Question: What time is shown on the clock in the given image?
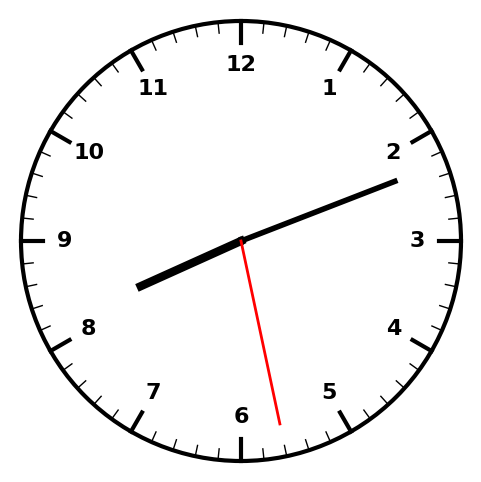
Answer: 08:11:28